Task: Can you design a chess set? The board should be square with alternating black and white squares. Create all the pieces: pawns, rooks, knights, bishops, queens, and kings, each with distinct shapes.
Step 4019:
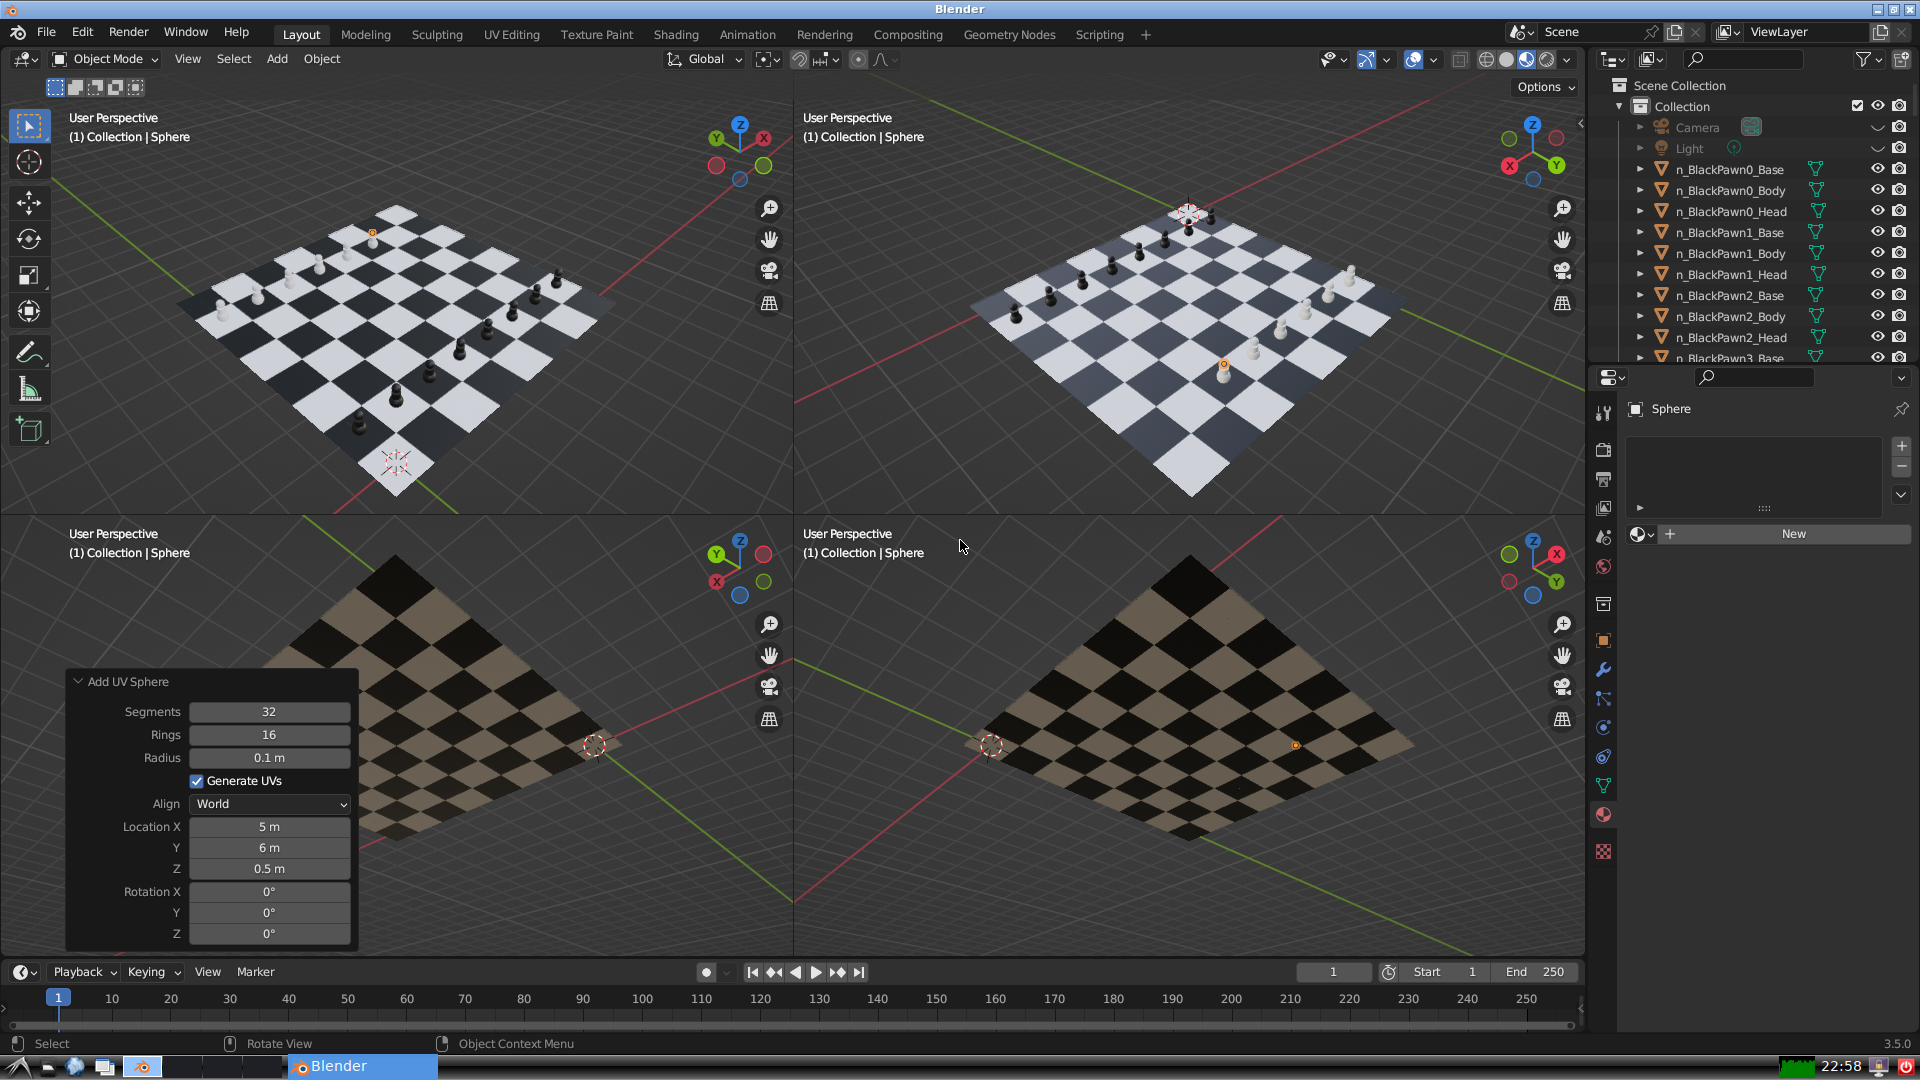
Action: {"mouse_move": [1608, 631]}